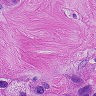
Metastatic tissue present: yes